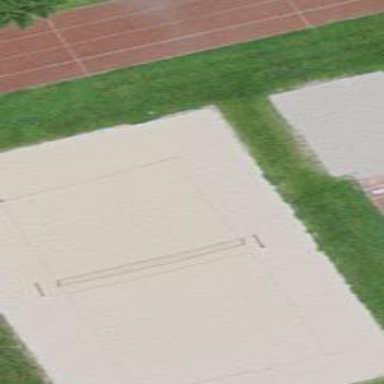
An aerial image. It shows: Sandy pitch designated for beach volleyball.